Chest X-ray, PA view. Patient: 61 years old, sex M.
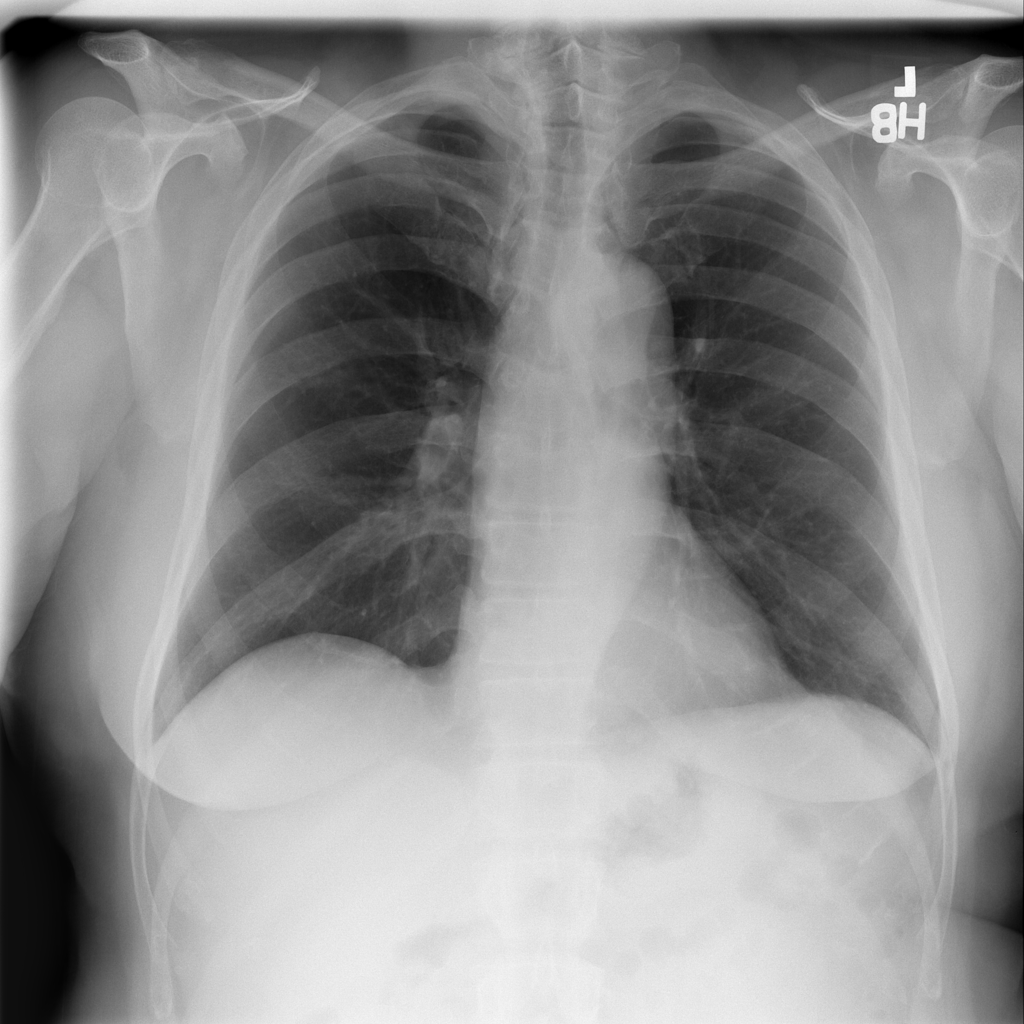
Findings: No Finding